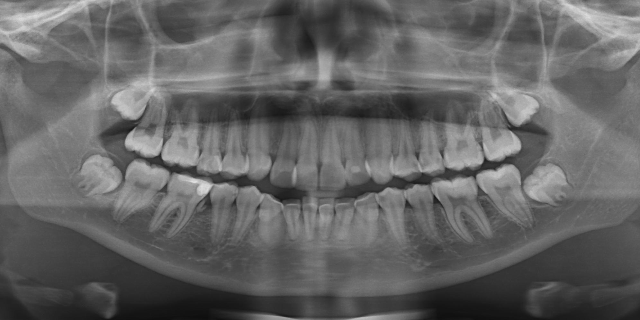
adult